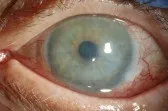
Diminished CIN, resolving epithelial defect 1.5 months after 5-FU therapy initiation.
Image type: ophthalmic_imaging (slit_lamp_photograph)